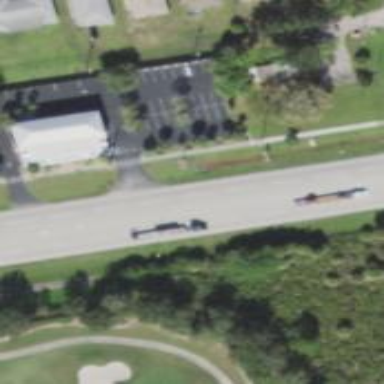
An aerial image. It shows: Trunk highway with asphalt surface and sidewalk on the left.